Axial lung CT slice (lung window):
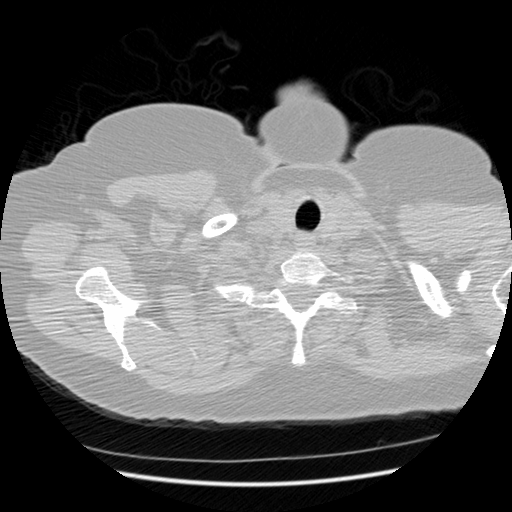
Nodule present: no